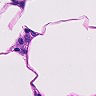
Metastatic tissue present: no